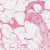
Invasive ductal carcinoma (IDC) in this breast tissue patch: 0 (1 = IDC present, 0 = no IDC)